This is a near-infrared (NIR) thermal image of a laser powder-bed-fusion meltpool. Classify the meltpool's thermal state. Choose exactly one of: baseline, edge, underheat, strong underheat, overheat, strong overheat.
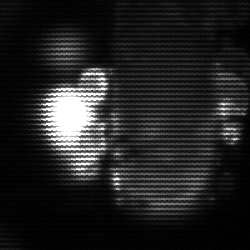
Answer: strong underheat